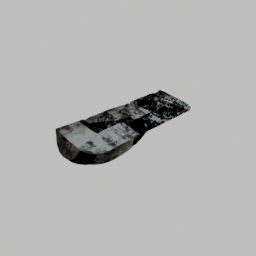
Label: architecture